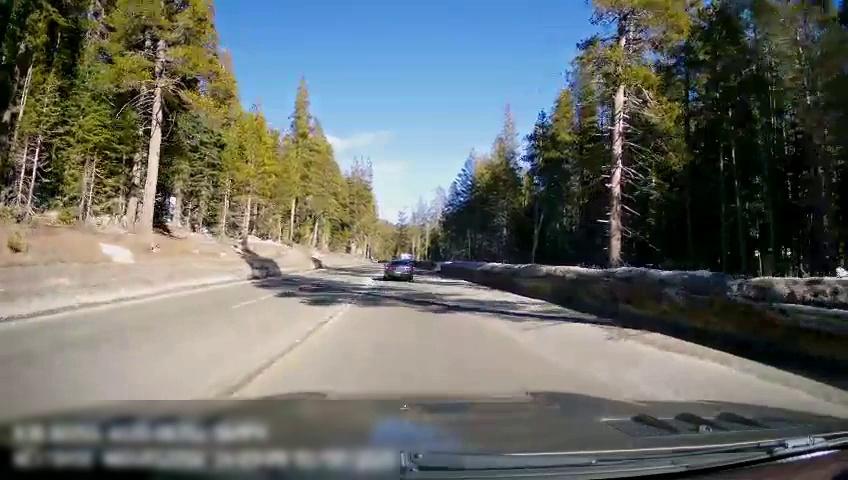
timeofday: Day
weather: Sunny
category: Drivable Space
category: Vehicles | Car
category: Lanes | Opposite Lane
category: Lanes | Opposite Lane